RGB frame:
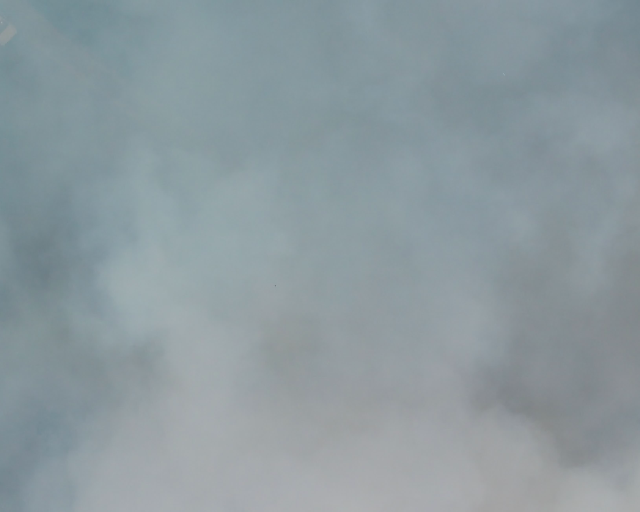
Thermal frame:
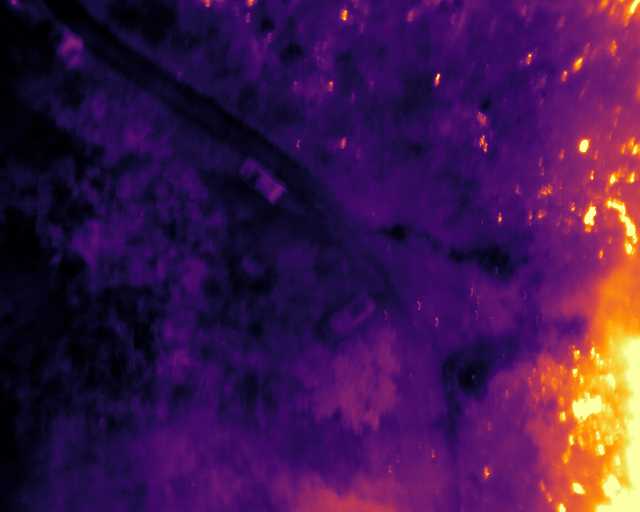
Captured: 2026-02-26 03:05:21
Pixels at or above 80 °C: 265 (fraction of frame: 0.0008087)